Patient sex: M
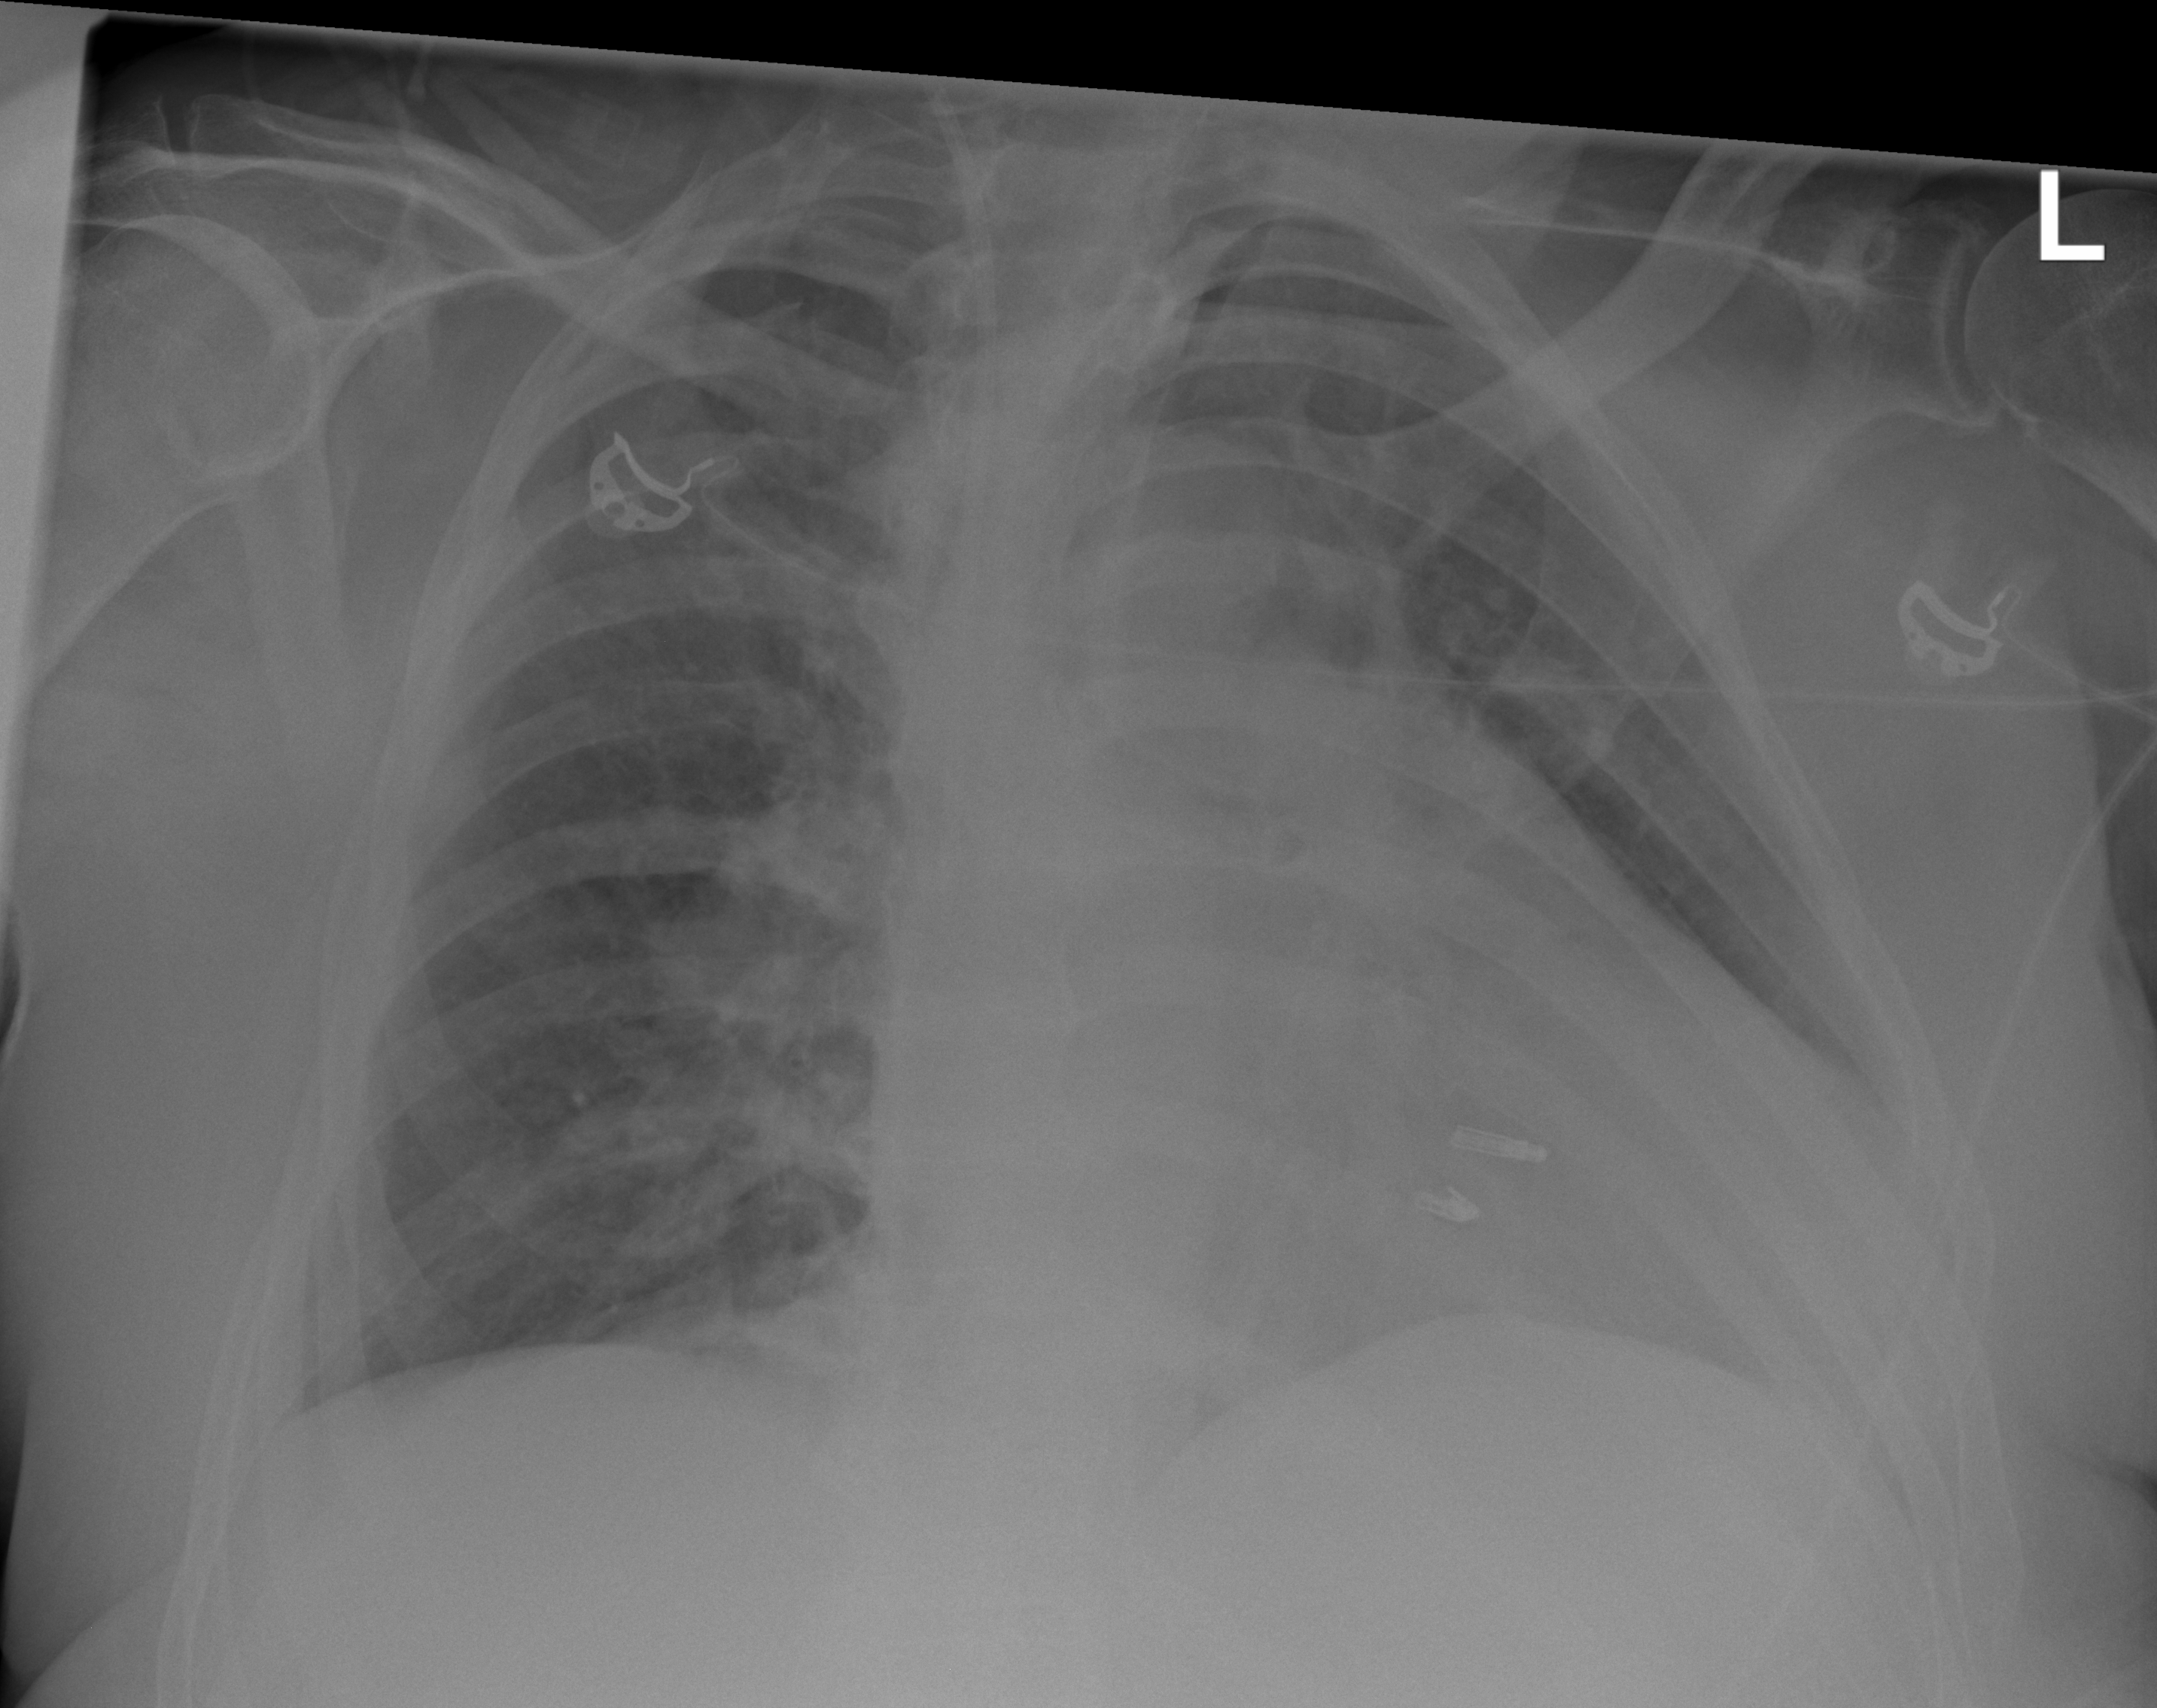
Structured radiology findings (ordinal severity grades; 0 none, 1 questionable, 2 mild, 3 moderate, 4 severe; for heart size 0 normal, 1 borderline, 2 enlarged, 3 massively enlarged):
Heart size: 2
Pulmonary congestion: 1
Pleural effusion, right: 0
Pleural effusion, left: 1
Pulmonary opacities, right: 2
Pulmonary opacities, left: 0
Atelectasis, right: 0
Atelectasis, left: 0